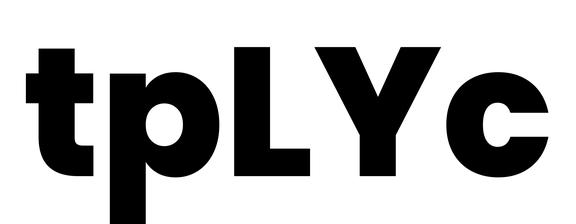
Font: Poppins-ExtraBold